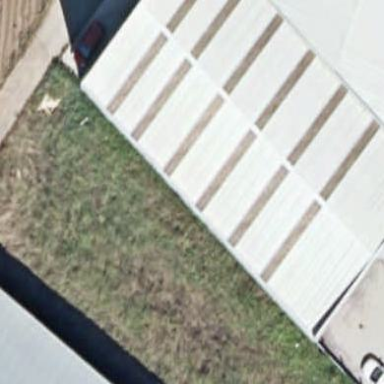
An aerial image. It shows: Industrial building.